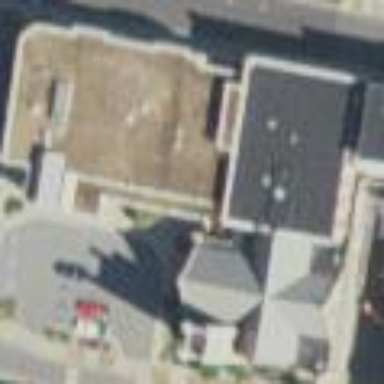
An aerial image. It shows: Church which is place of worship.